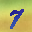
Label: 7